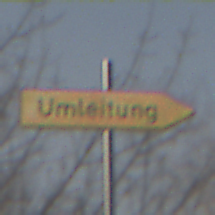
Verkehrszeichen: UmleitungswegweiserRechtsweisend
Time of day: MorningAfternoon
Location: Outdoor (Nature)
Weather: Clear
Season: Winter
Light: Natural